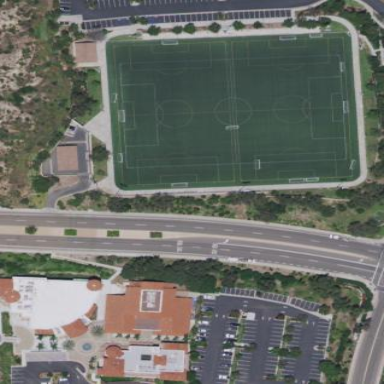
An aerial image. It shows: Soccer pitch designated for leisure and sports activities.